Field crop: maize
Growth stage: 2
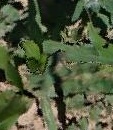
Species: maize